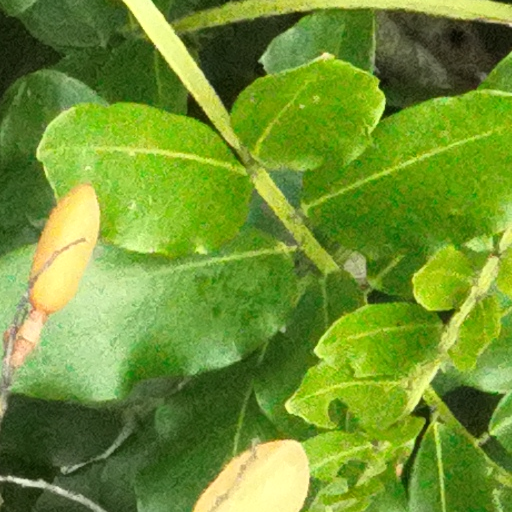
Species: Dipteryx oleifera
GBIF accepted scientific name: Dipteryx oleifera
Crown area (m\u00b2): 306.307